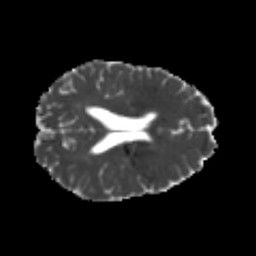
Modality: MD
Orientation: axial
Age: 26
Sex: female
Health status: healthy
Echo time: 0.074 s